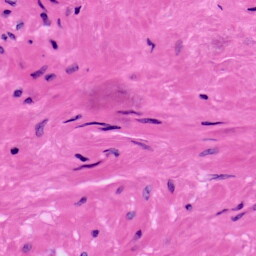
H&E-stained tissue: Prostate